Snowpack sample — Snodgrass Mountain, Crested Butte, Colorado (2/4/25, 12:06 PM MST)
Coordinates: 38.923, -106.968
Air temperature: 35 °F
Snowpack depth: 80 cm
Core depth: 20 cm
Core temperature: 33.8 °F
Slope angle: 14°, slope face: 78°
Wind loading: low
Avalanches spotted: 0
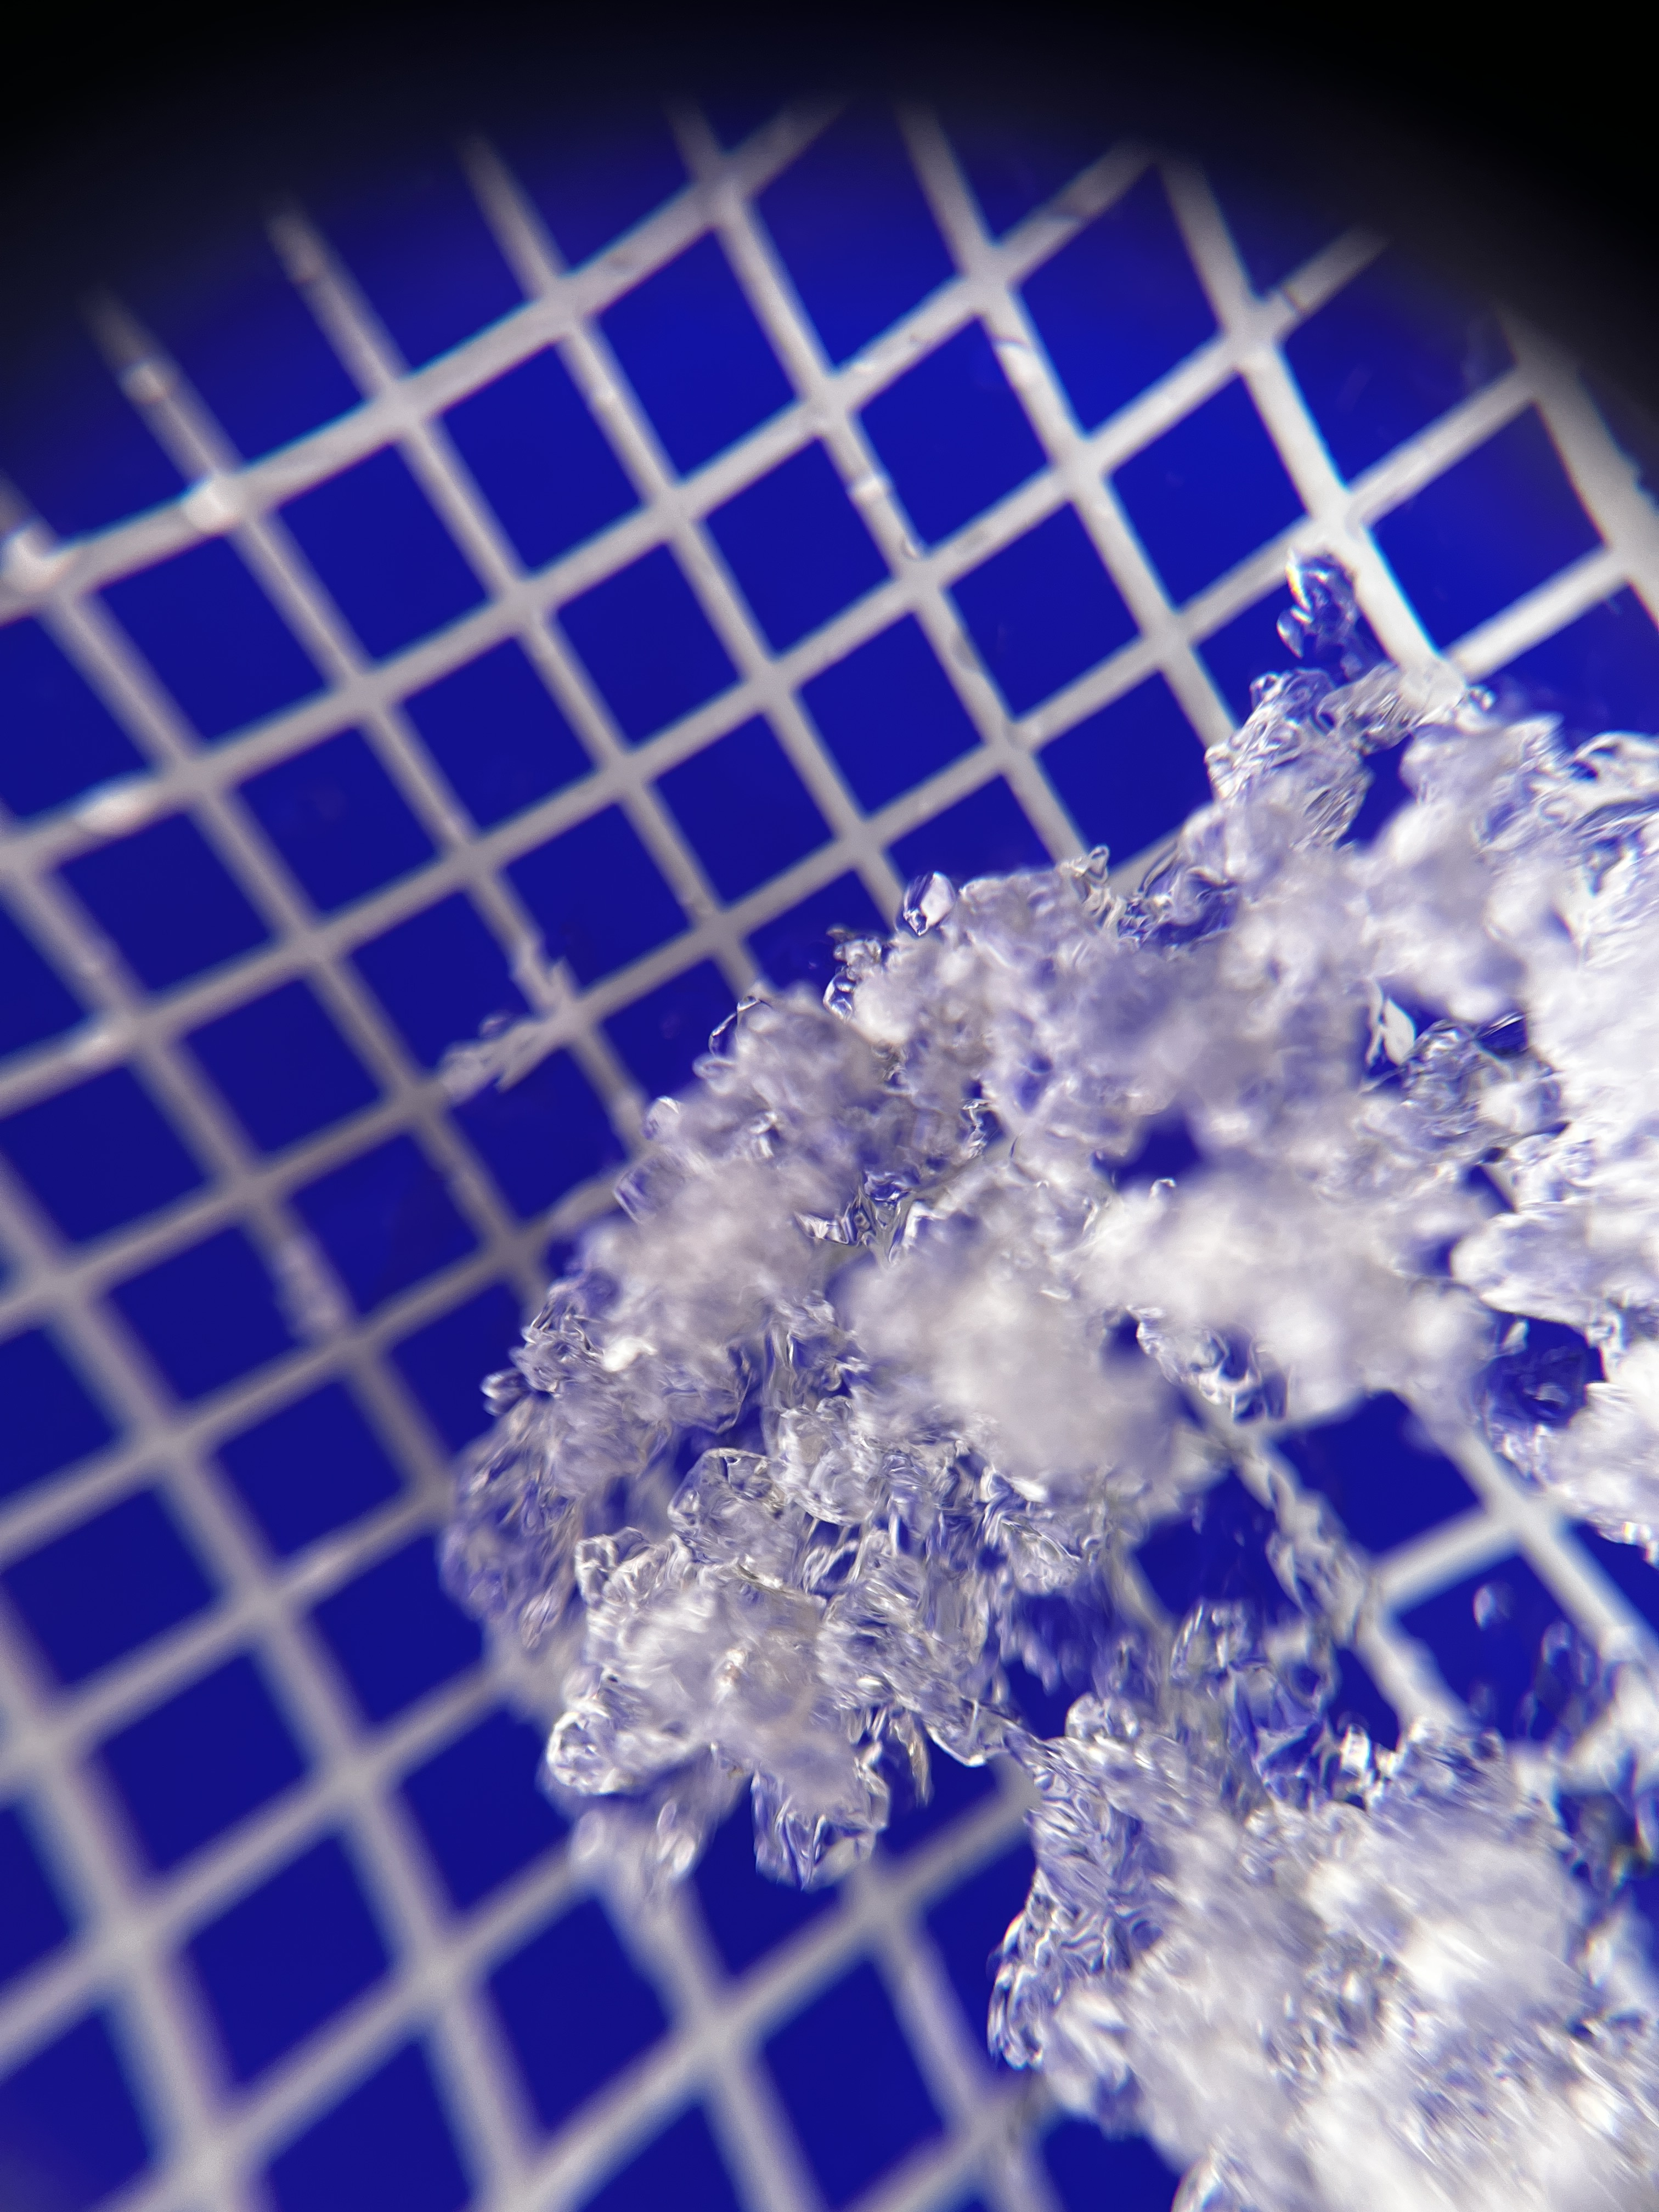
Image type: magnified_profile
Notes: No avalanches nearby, unusually warm weather for the last month reported by residents, Collected 25 yards from treeline